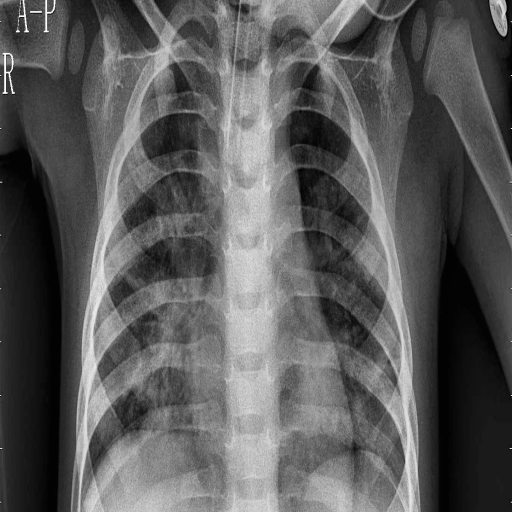
Finding: PNEUMONIA